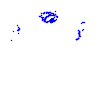
Particle: kaon